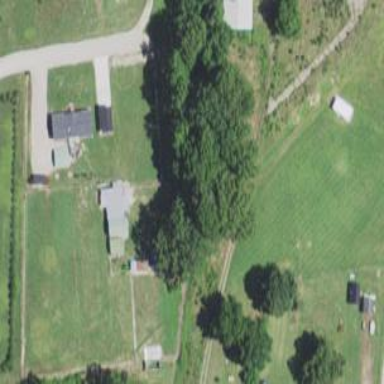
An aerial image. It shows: Driveway.